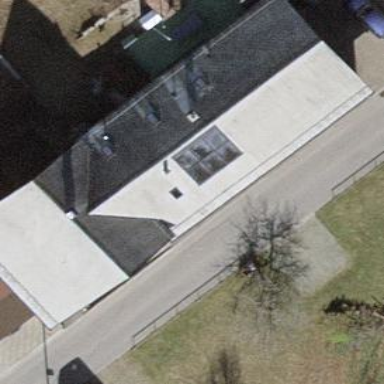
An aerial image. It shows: Building.